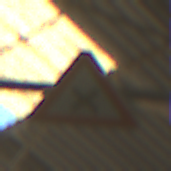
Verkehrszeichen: KreuzungOderEinmuendung
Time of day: Midday
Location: Indoor (Urban)
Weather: NotSpecified
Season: NotSpecified
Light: Natural